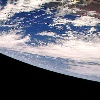
Label: cloud